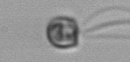
Label: flagellate_morphotype1